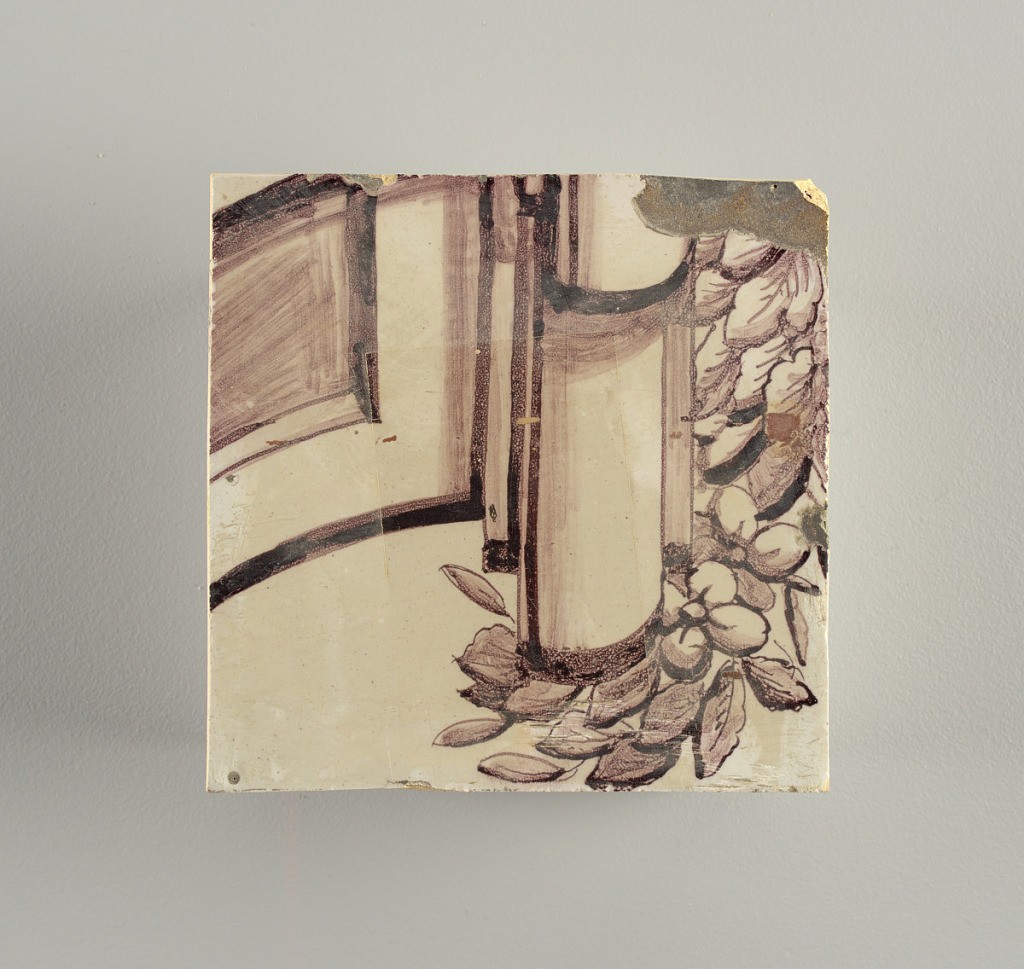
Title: Wall facing
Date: ca. 1725
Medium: tin-glazed earthenware, underglaze
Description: Running design for a frieze or a dado, composed of scrolls of foliage and strapwork, and four repeating motifs--a seated woman in a small upright oval medallion, a putto seated on a rocailled base, and strapwork in axial pattern.  The various panels, A to F, show various repeats of the same design, all being five tiles high and a varying number of tiles wide.